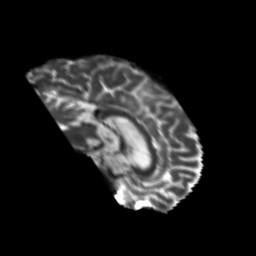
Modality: T2w
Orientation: sagittal
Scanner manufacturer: siemens
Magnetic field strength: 3 T
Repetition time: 6.8 s
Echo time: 0.093 s